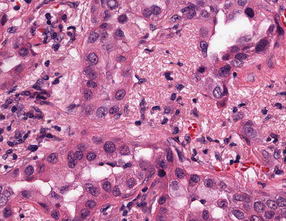
Tumor epithelial tissue: yes
Tumor-associated stroma tissue: yes
Normal tissue: no